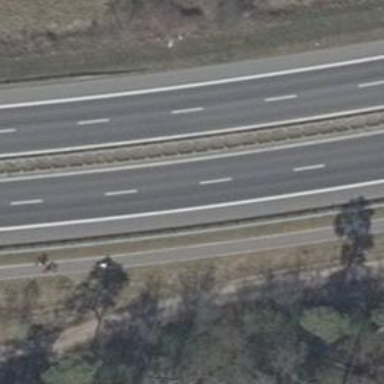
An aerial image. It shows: Asphalt motorway with primary highway classification.